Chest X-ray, PA view. Patient: 45 years old, sex M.
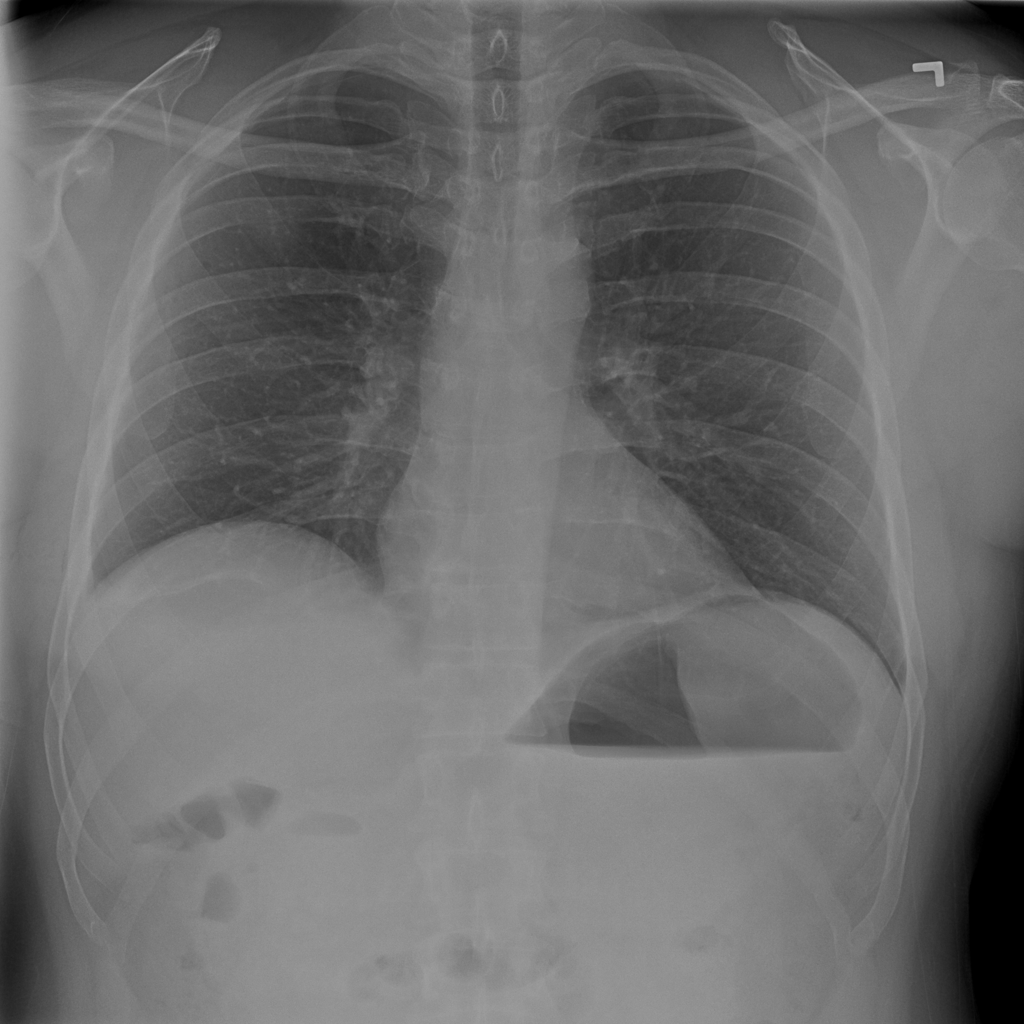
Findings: No Finding